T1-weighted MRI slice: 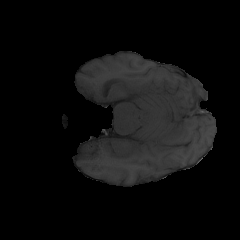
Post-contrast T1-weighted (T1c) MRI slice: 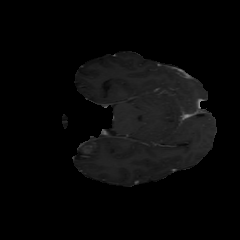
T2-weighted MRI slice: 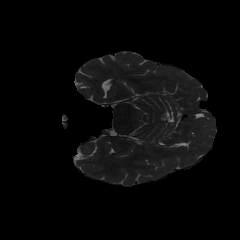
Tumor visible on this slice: yes